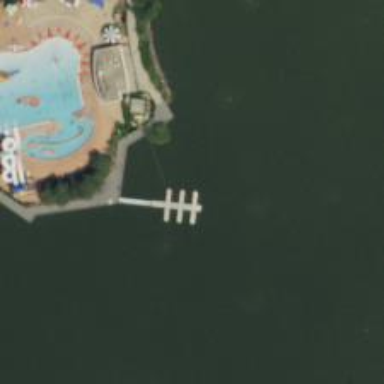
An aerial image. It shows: Man-made pier.